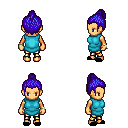
a pixel art fantasy rpg character, female body template, human, tanned skin, teal tunic, gold greaves, blue short topknot hairstyle, bracelets, black slippers, four views (front, back, left, right), 2x2 character sprite sheet, small pixel art, hard edges, no anti-aliasing